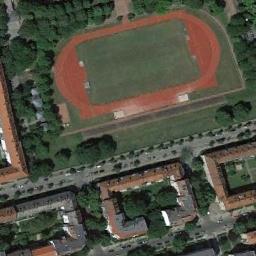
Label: ground_track_field